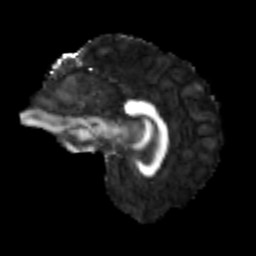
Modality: FA
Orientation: sagittal
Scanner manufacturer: siemens
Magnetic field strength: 3 T
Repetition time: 3.6 s
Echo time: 0.092 s